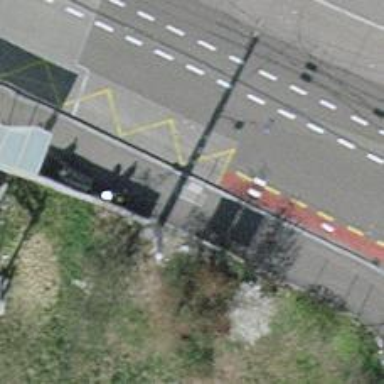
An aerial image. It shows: Bus stop with sheltered platform for public transport.